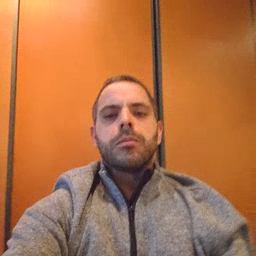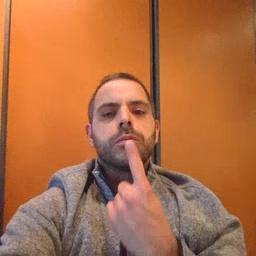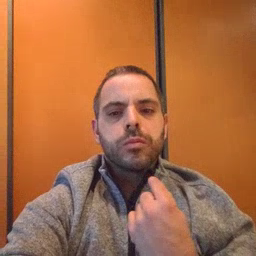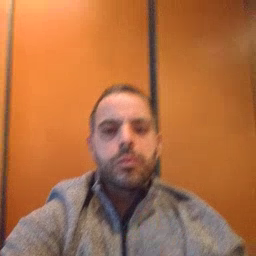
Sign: red